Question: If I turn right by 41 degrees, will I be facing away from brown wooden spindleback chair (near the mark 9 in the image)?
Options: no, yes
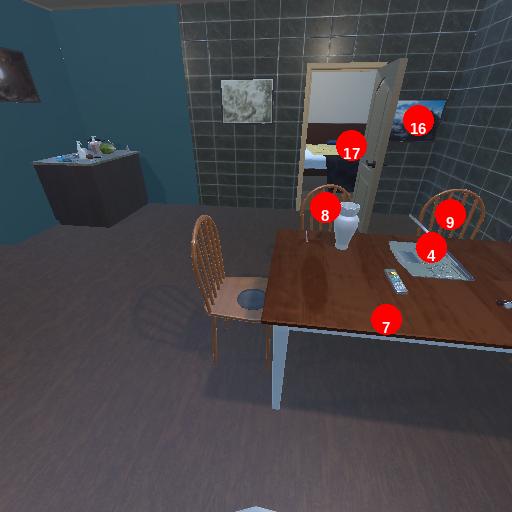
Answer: no